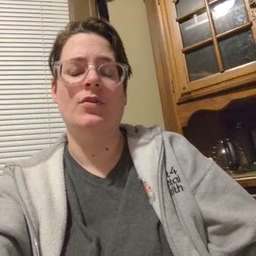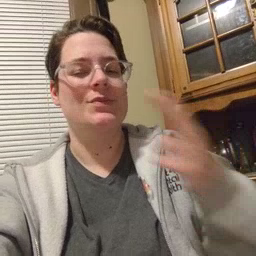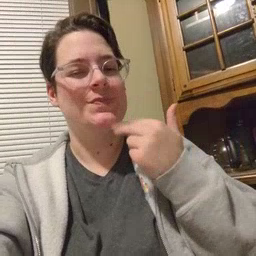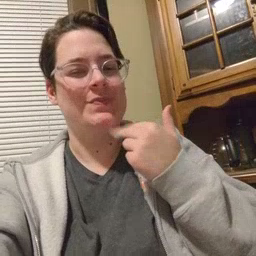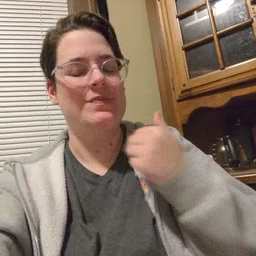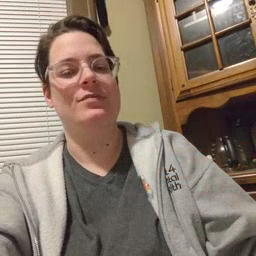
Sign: cute